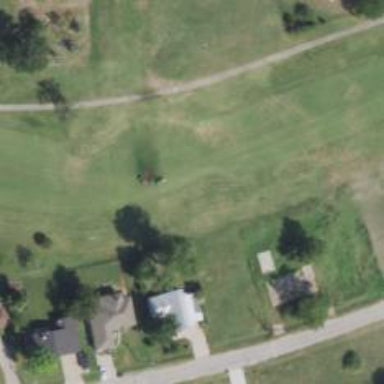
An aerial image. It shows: Golf hole.